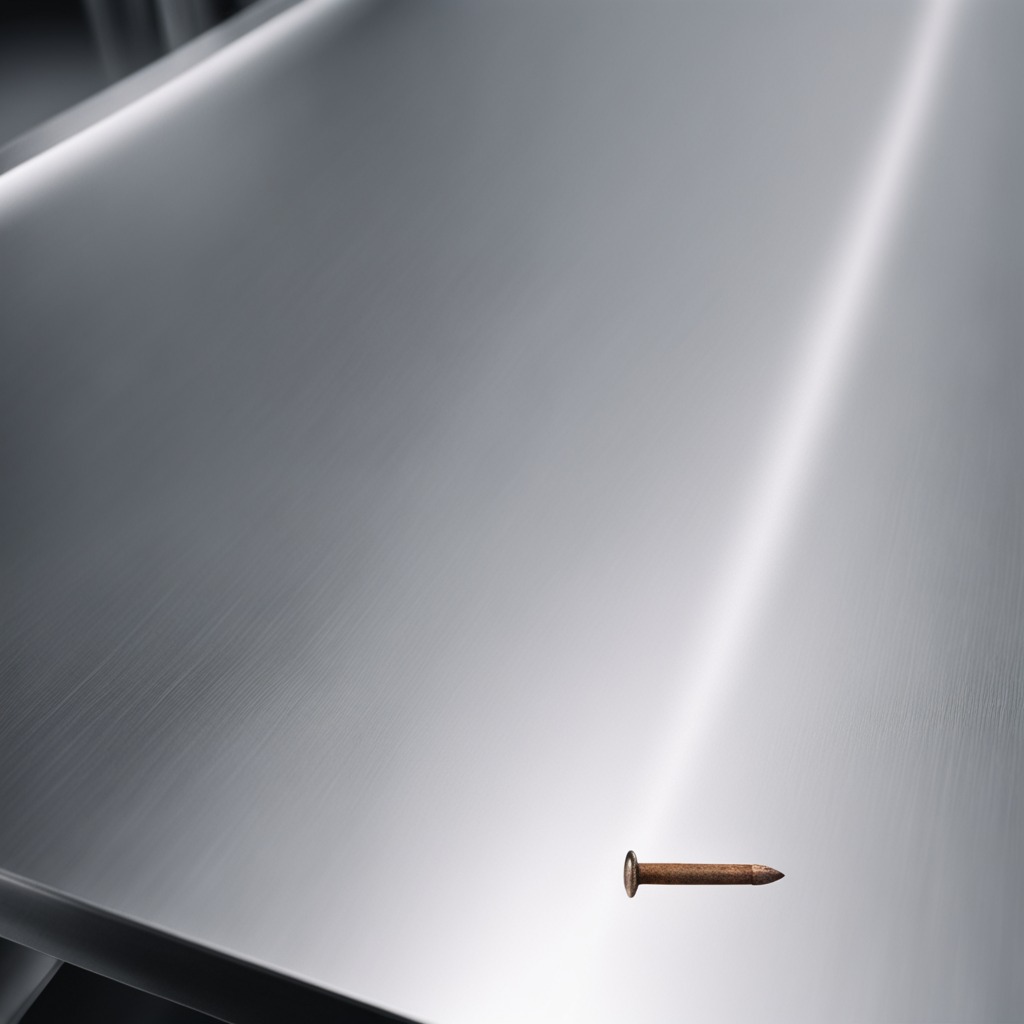
An iron nail is lying on the stainless steel table in a high-end prototyping lab.